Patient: sex M, age 58
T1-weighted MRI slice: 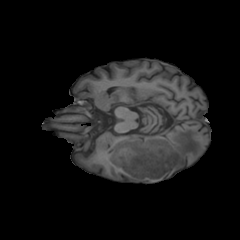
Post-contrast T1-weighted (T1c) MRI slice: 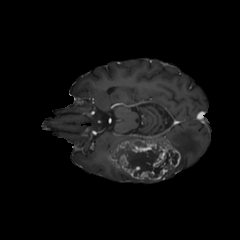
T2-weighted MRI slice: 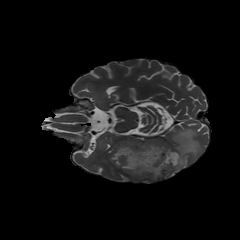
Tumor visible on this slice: yes
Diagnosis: Glioblastoma, IDH-wildtype
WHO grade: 4